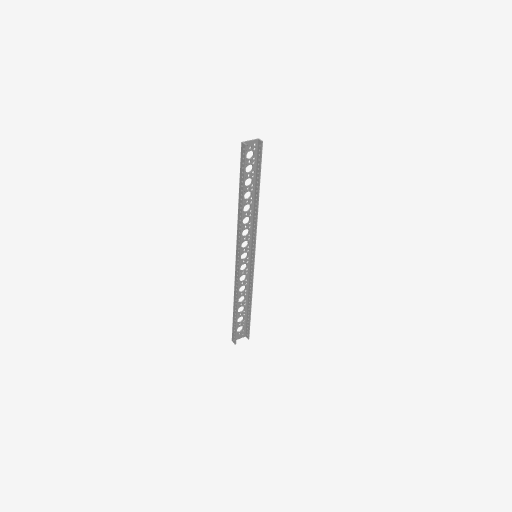
Part: MiniLowSideUChannel16H